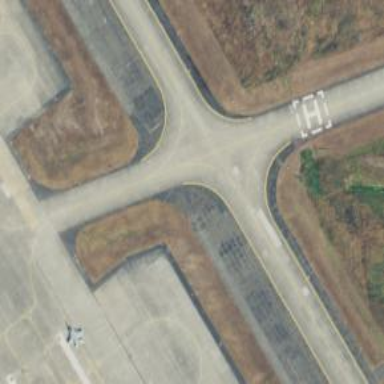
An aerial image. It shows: View of taxiway at the airport.